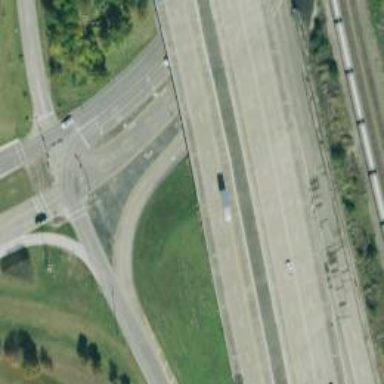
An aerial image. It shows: Secondary link road.